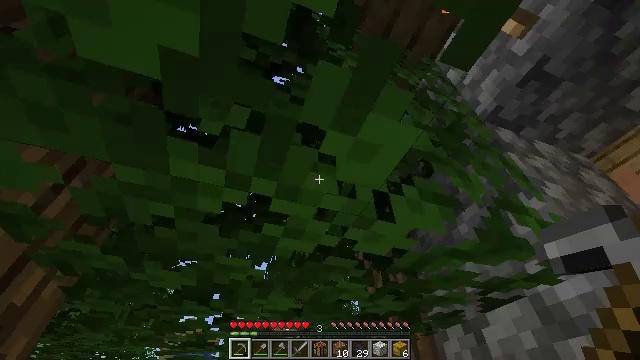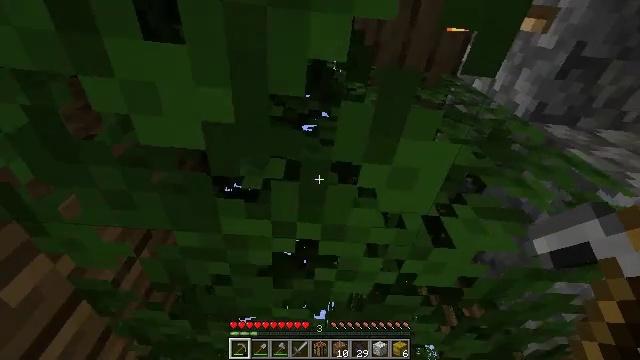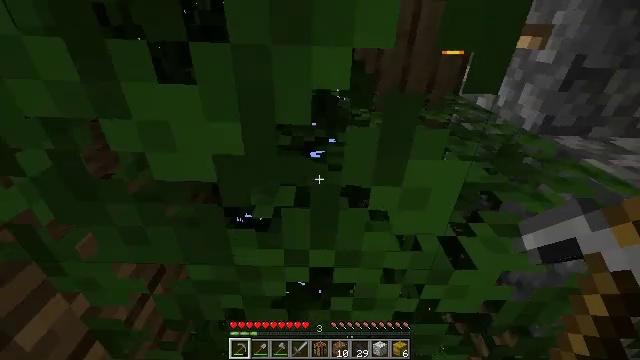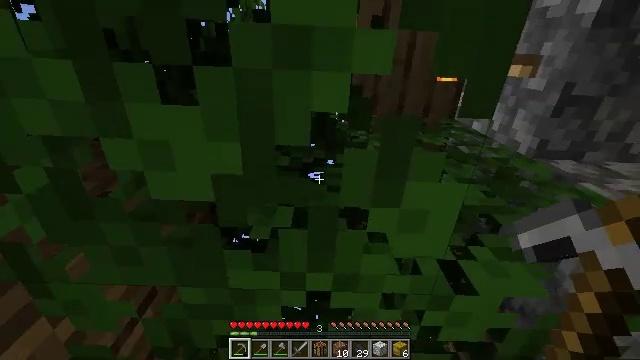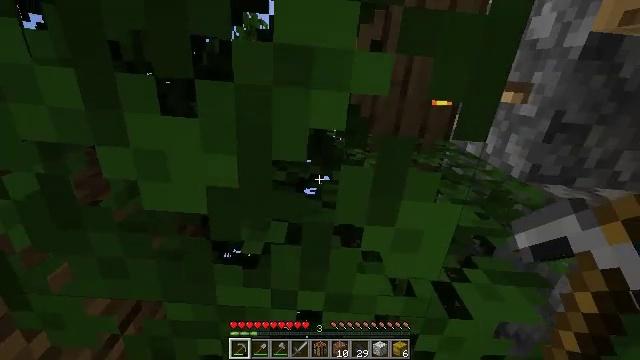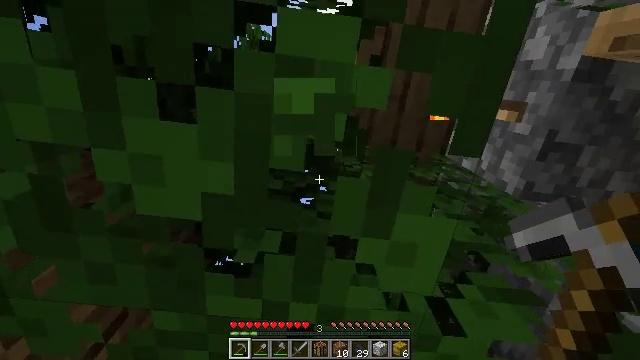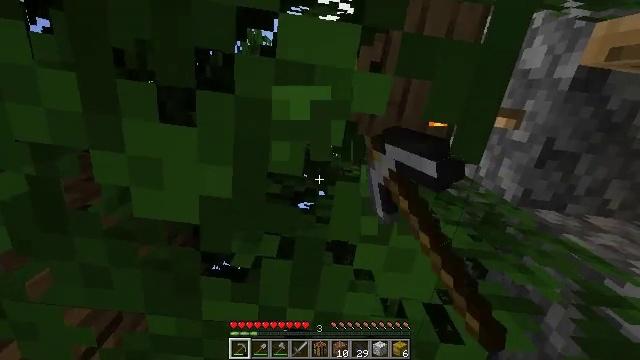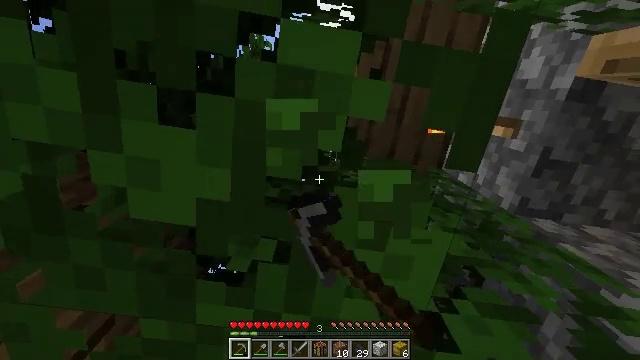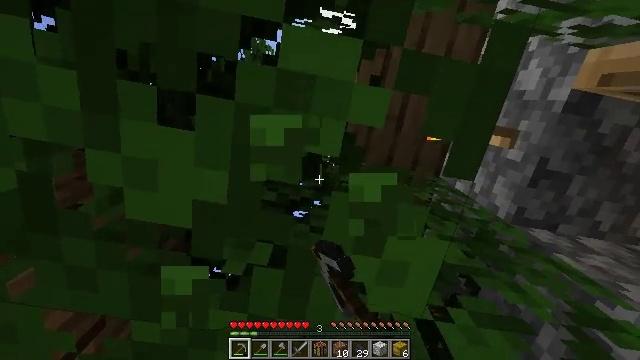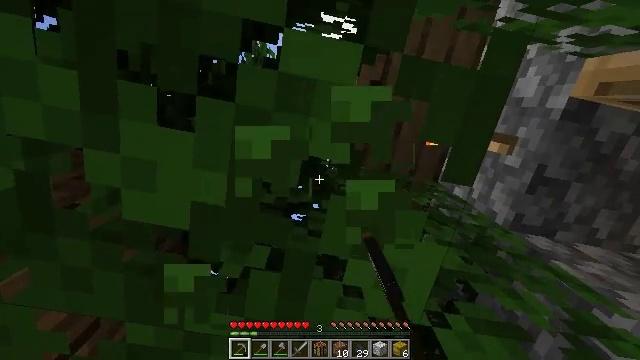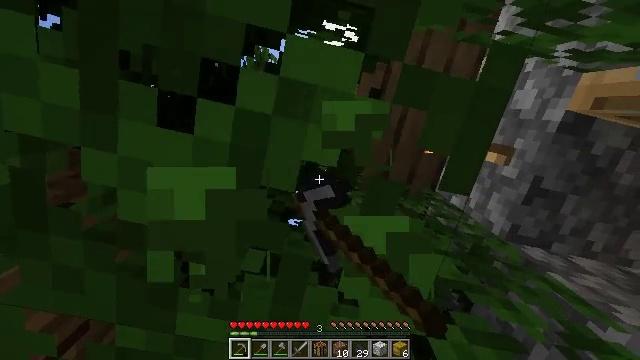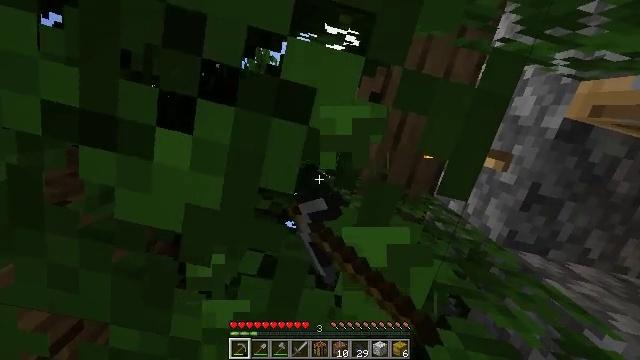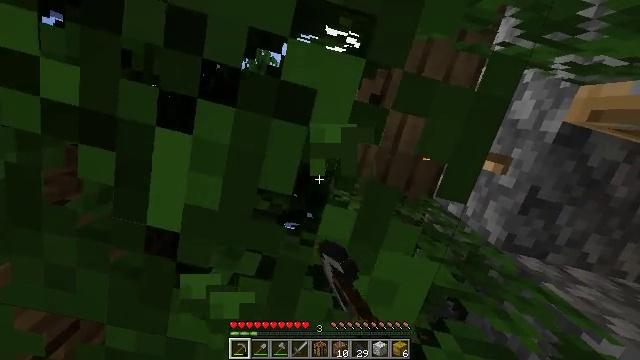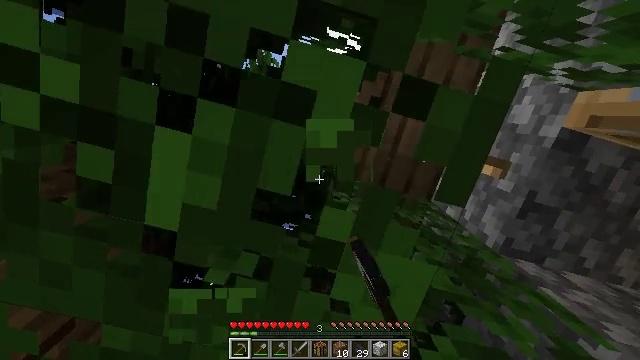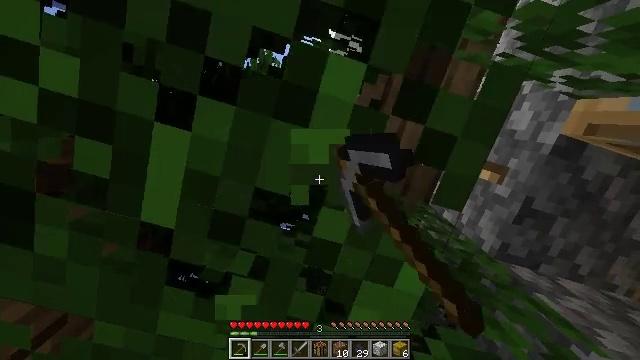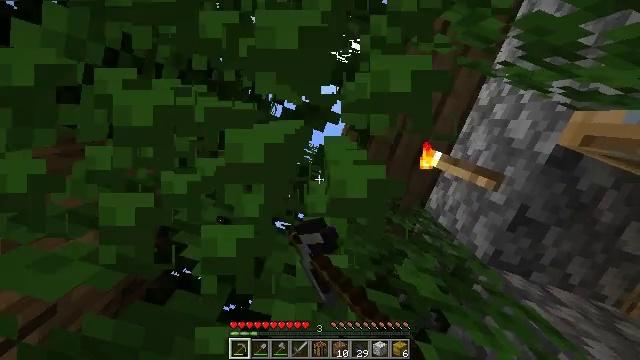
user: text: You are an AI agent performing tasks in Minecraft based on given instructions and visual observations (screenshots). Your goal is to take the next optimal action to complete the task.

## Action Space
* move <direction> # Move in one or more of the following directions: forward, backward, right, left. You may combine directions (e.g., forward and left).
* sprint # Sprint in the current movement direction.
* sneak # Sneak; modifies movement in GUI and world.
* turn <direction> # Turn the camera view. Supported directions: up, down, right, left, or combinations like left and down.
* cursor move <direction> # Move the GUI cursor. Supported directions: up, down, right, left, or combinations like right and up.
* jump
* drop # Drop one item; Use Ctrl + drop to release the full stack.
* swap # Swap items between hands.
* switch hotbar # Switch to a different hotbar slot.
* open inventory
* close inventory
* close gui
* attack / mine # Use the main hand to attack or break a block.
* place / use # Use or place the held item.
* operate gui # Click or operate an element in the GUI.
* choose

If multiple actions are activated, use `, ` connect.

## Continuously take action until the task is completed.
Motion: motion action
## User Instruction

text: Collect some oak leaves.
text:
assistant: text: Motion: turn left and up
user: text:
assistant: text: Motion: turn left and up
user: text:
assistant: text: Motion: turn up
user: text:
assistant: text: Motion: turn right and up
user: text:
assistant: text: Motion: turn right and up, attack / mine
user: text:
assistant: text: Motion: turn up, attack / mine
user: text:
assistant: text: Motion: turn right and up, attack / mine
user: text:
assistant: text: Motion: turn right and up, attack / mine
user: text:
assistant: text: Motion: attack / mine
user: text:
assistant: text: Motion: turn right and up, attack / mine
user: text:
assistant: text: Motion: turn right, attack / mine
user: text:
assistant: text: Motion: attack / mine
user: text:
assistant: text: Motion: attack / mine
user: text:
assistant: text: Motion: turn right, attack / mine
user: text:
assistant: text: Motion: turn right, attack / mine
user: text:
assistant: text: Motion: turn right, attack / mine
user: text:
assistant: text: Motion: turn right, attack / mine
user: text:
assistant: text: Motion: turn right, attack / mine
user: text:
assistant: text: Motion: turn right, attack / mine
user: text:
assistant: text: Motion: attack / mine